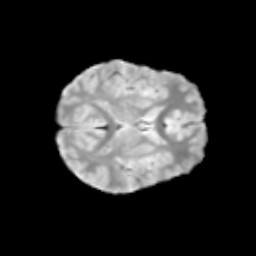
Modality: T2w
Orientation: axial
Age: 10
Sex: male
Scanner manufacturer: siemens
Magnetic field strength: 3 T
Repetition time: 3.8 s
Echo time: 0.07 s